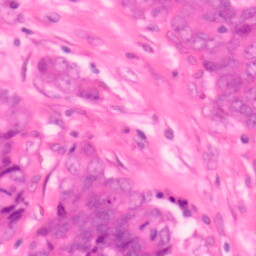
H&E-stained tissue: Colon